Question: I'm looking for the class that handles call duration ( Or caller name ) for
, So i could hook into it and

What i tried and found so far :
- I looked up the TelephonyUI <URL> classes and Found nothing after so many hours of digging and trying- Sounds to me that it's related to MobilePhone.app but couldn't also find anything- syslog mostly logs data from it under 'Core Telephony' Framework
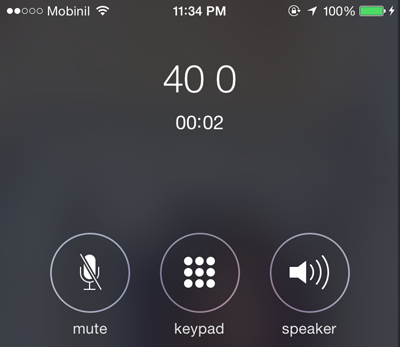
Answer: On iOS 8 the in call UI no longers runs in MobilePhone or SpringBoard. It actually runs in a separate process - 'InCallService.app'. It's works just like 'MFMessageComposeViewController' I researched <URL>, displays, what is called, remote view controller for in call view - it's a view controller which is being displayed in your app but the actual logic behind it runs in a separate process.
For example, when you display 'MFMessageComposeViewController' to send SMS message from your app you actualy using proxy object which connects through XPC to another process where actual view controller code runs. Your app only sends user input to the process and displays results that it returns to you - remote view controller forwards method calls through XPC connection. You don't actually have any control over the controller - you can manipulate it through a very limited API provided by XPC service that implements the logic.
Obvious purpose of these remote view controllers is security. On iOS 5 there wasn't any and 'MFMessageComposeViewController' was implemented just like a regular view controller. It meant that you could reverse engineer it to send SMS messages without user permission. And that exactly what some people did - there was AppStore apps that could send SMS messages silently using <URL> code. Starting at iOS 6 that code requires special entitlement that AppStore can't have. 'MessagesViewService.app' has it and through remote view controller running in it you can send SMS messages from AppStore apps but now you can't do it without the UI and user interaction.
Same with in call UI. You can test it by doing a call and then killing 'InCallService.app' process - in call view will disappear. So in order to change something you need to hook 'InCallService.app'. Unfortunatelly I didn't research it to tell you exactly which methods you need to hook but at this point it will be very easy. I suggest you start looking at 'PHInCallRootViewController', 'PHInCallRootViewControllerActual' and 'PHCallParticipantsView'. The latter has a very interesting method 'setSingleDurationTimerLabel:(id)' which modifies '_singleDurationTimerLabel' ivar. It looks like duration label view.